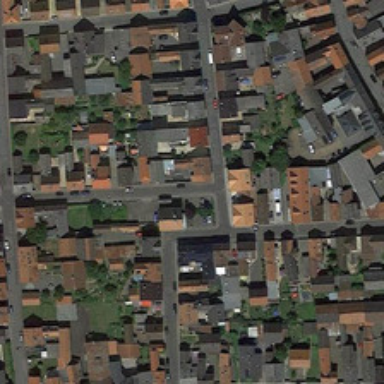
Many orderly yellow gray buildings are in a dense residential area .